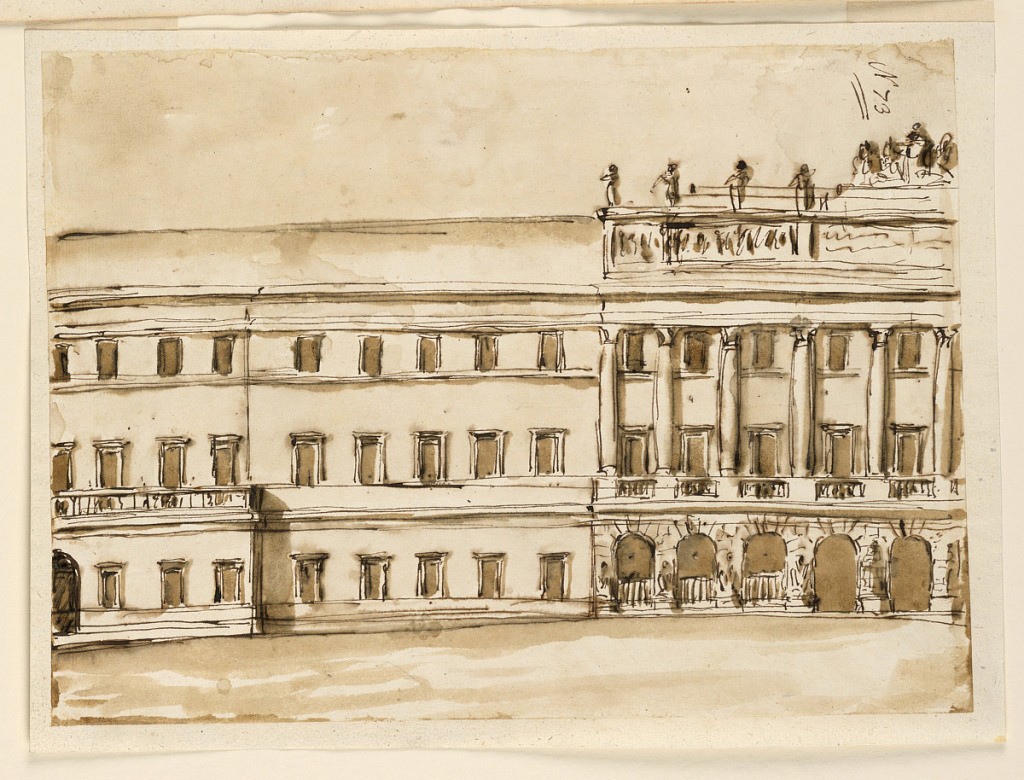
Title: Elevation of a Palace
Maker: Giuseppe Barberi, Italian, 1746–1809
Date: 1790-1800
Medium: Pen and brown ink, brush and brown wash on lined off-white laid paper
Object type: Drawing
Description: A variation of the design as -1117, somewhat less is shown. Main differences: the rusticity is confined to the ground floor of the central section, which is a colonnade. The ground floor of the lateral section projects and is topped by a balustrade, behind which are doors.